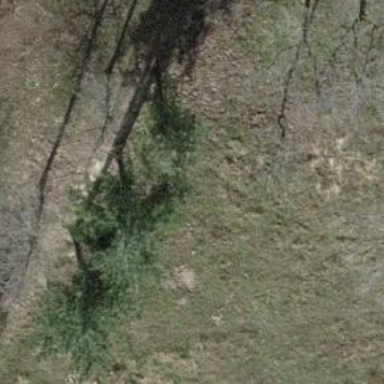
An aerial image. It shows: Needle-leaved tree in natural setting.